【题型】解答题　【知识点】平面几何　【难度】easy
已知：如图, 在四边形 $ABCD$ 中, $AB // DC$, $\angle B = \angle ADC$, 点 $E, F$ 分别在边 $AB, BC$ 上, 且 $\angle ADE = \angle CDF$。

(1) 求证：$CF \cdot CB = AE \cdot AB$；

(2) 连接 $AC, EF$, 如果 $EF // AC$, 求证：四边形 $ABCD$ 是菱形。
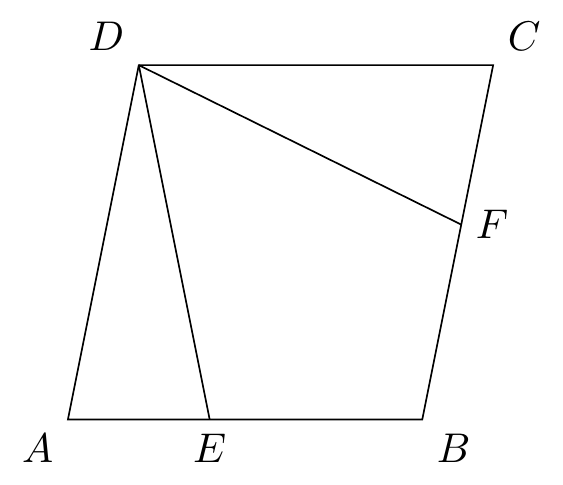
【解答】
解：(1)证明：连接 $AC$,

$\because AB // DC$,

$\therefore \angle BAC = \angle DCA$,

$\because \angle B = \angle ADC$,

$\therefore \triangle ABC \sim \triangle CDA$,

$\therefore \frac{AB}{DC} = \frac{BC}{AD}$,

$\therefore \frac{AB}{BC} = \frac{DC}{AD}$,

$\because \angle ADE = \angle CDF$,

$\because$ $AB // DC$

$\therefore$ $\angle B + \angle BCD = 180^\circ$，$\angle BAD + \angle ADC = 180^\circ$，

$\therefore$ $\angle B = \angle ADC$

$\therefore$ $\angle BAD = \angle BCD$

$\therefore \triangle CDF \sim \triangle ADE$,

$\therefore \frac{CD}{AD} = \frac{CF}{AE}$,

$\therefore \frac{AB}{BC} = \frac{CF}{AE}$,

$\therefore CF \cdot CB = AE \cdot AB$；

(2)证明：如图,

$\because EF // AC$,

$\therefore \frac{AE}{AB} = \frac{CF}{BC}$,

$\therefore \frac{CF}{AE} = \frac{BC}{AB}$,

由(1)知 $\frac{AB}{BC} = \frac{CF}{AE}$,

$\therefore \frac{BC}{AB} = \frac{AB}{BC}$,

$\therefore AB = BC$,

$\therefore \angle BAC = \angle BCA$,

$\because AB // DC$,

$\therefore \angle BAC = \angle DCA$,

$\therefore \angle BCA = \angle DCA$,

在 $\triangle ABC$ 与 $\triangle ADC$ 中,

$\begin{cases}
\angle B = \angle ADC \\
\angle BCA = \angle DCA \\
AC = AC
\end{cases}$

$\therefore \triangle ABC \cong \triangle ADC$ (AAS),

$\therefore AB = AD$, $BC = CD$,

$\therefore AB = BC = CD = AD$,

$\therefore$ 四边形 $ABCD$ 是菱形。
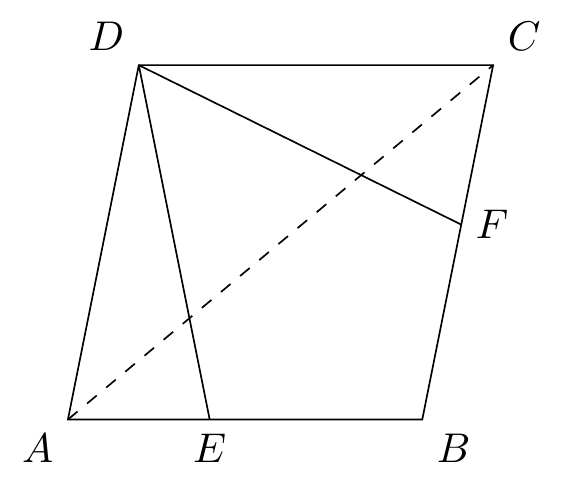
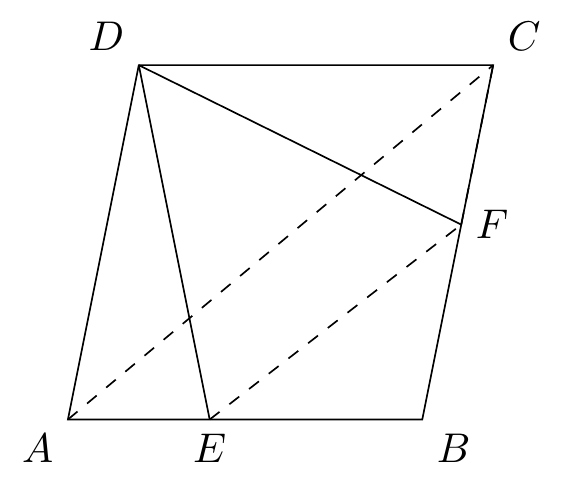